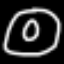
Label: donut